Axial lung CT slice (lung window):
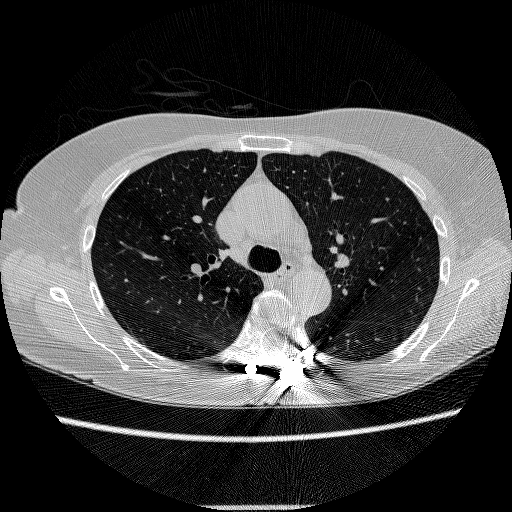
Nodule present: no